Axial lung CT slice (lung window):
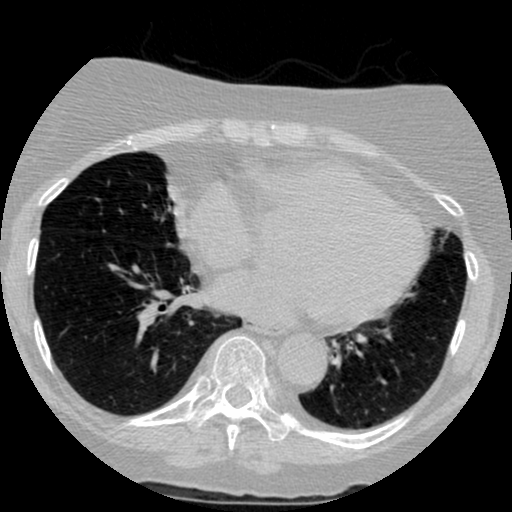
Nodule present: no